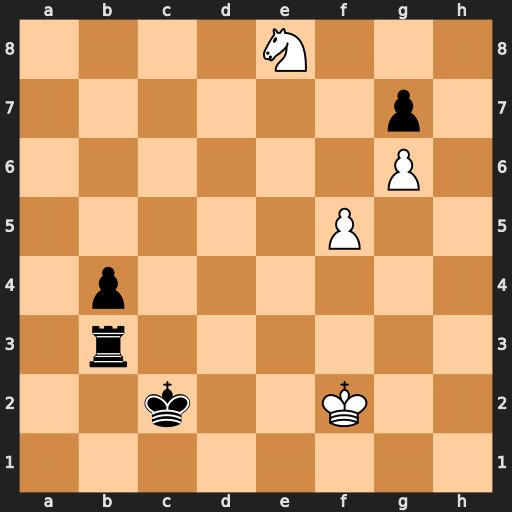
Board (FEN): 4N3/6p1/6P1/5P2/1p6/1r6/2k2K2/8
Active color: w
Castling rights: -
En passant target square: -
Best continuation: f6 gxf6 g7 Rd3 g8=Q